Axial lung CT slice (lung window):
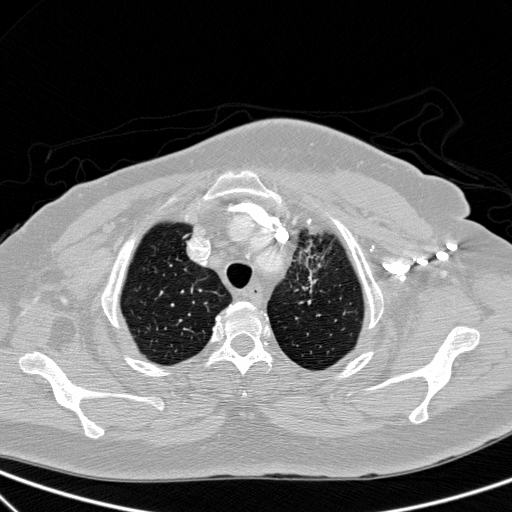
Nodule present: no